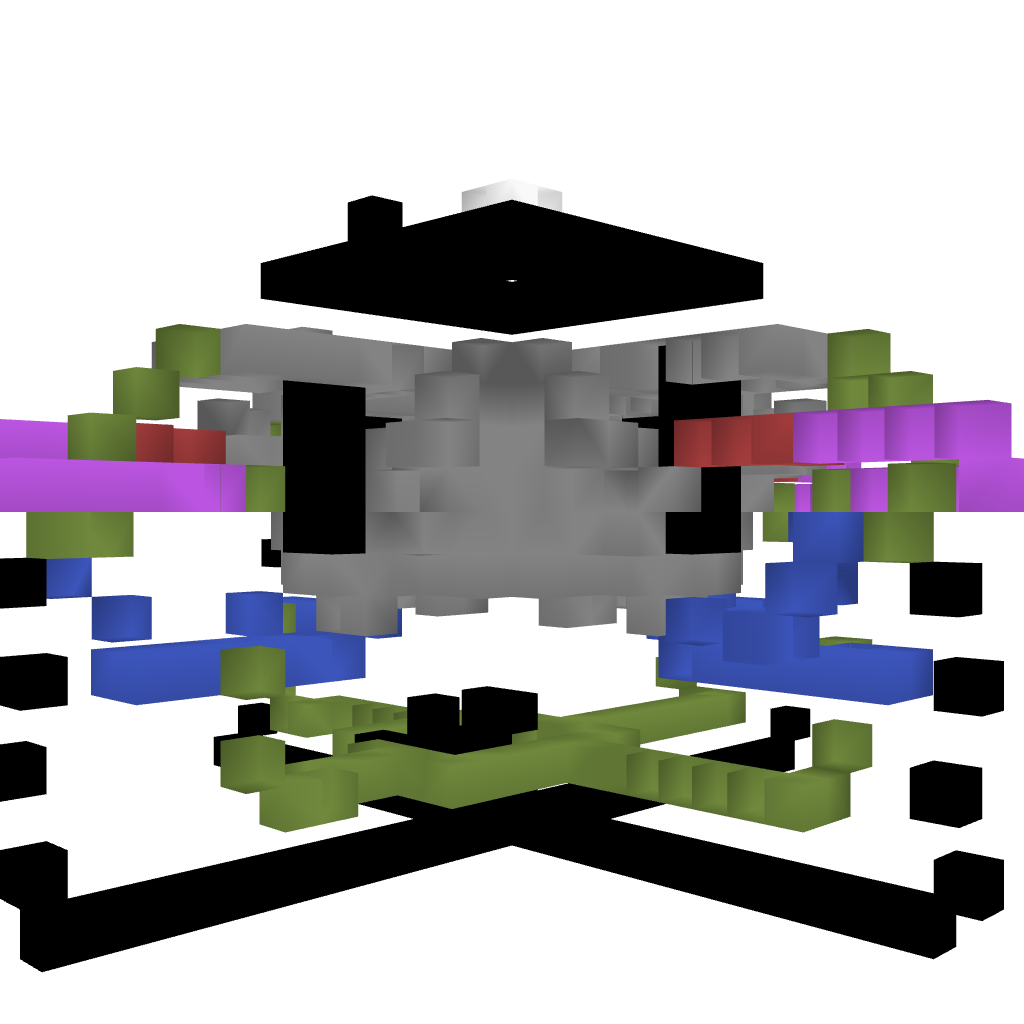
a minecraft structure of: PVP/Adventure Lobby V. 1 bad low quality